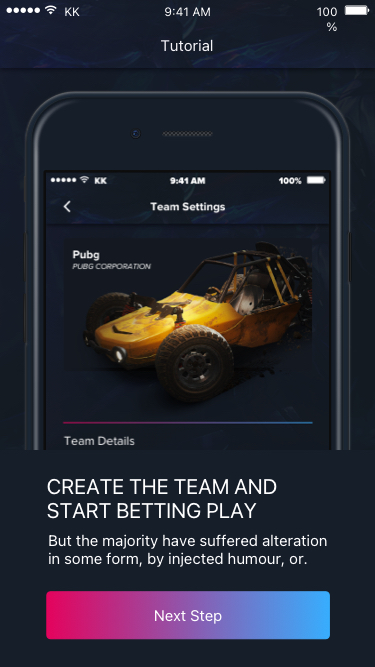
Text in this UI design:
Tutorial
9:41 AM
KK
100%
But the majority have suffered alteration in some form, by injected humour, or.
CREATE THE TEAM AND START BETTING PLAY
Next Step